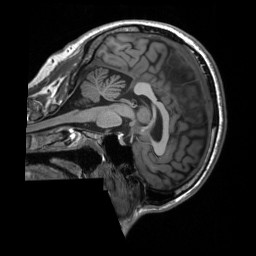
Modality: T1w
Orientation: sagittal
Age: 39
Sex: male
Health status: ill
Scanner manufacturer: siemens
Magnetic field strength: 3 T
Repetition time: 2.3 s
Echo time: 0.00201 s